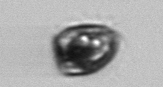
Label: Balanion